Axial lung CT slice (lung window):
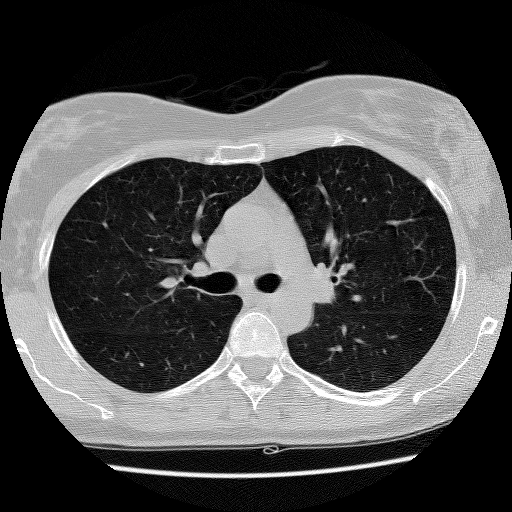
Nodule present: no